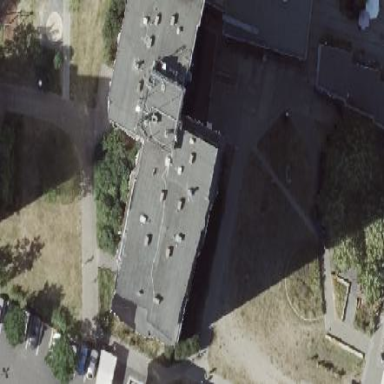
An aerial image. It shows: Building with apartments and flat roof.